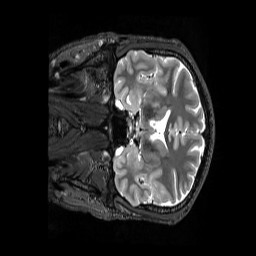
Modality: T2w
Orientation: coronal
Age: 24
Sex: male
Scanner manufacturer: siemens
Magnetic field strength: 3 T
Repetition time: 3.2 s
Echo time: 0.728 s